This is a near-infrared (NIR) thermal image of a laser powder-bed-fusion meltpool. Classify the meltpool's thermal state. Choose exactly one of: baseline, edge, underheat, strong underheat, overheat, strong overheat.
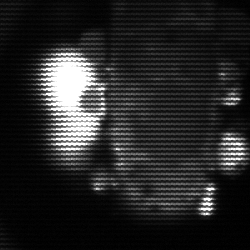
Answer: strong underheat